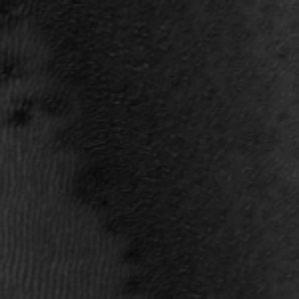
Label: frost